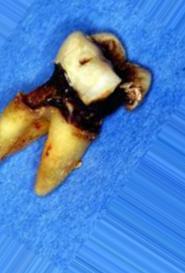
Condition: Tooth Discoloration